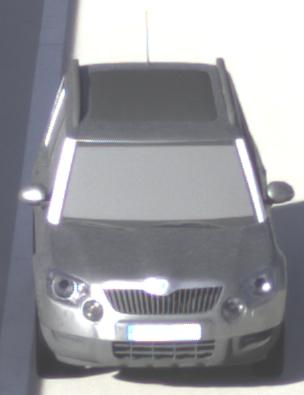
Make: Skoda
Model: Yeti 1.2 TSI
Detailed model: Yeti
Model produced from: 2009/11
Model produced until: 2011/10
Doors: 5
Color: gray
Road condition: dry road
Daytime: morning or afternoon
Contrast: high contrast